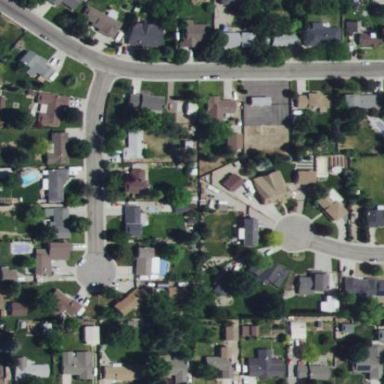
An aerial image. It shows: Sidewalk.